Interaction volume radius: 10 \u00c5
Interaction volume height: 20 \u00c5
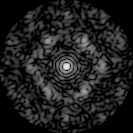
Disorder parameter: 0.7055